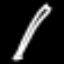
Label: pencil